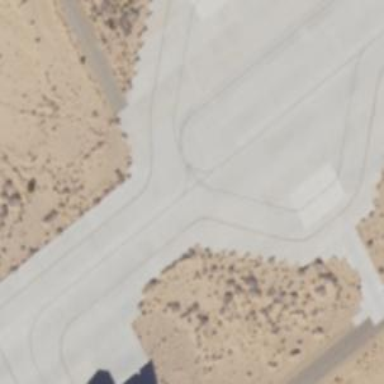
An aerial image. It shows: Image of taxiway at airport.